Question: I use "JW Player 6 Plugin for Wordpress" Plugin in my wordpress site.
How can I remove the "JW Player" text from the video?
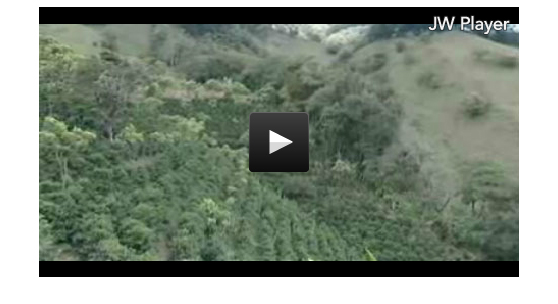
Answer: JW Player Free edition is for non-commercial sites only and it includes that watermark.
Maybe you should consider getting some other Video player that is free like <URL>.
You can get MedieElements.js and some other players by installing <URL> plugin.